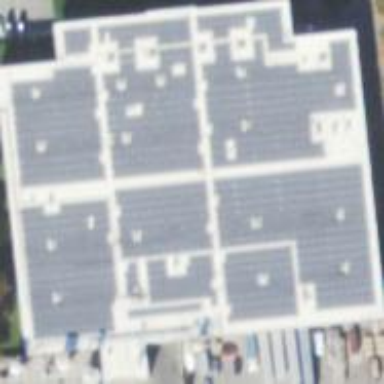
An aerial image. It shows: Commercial building.